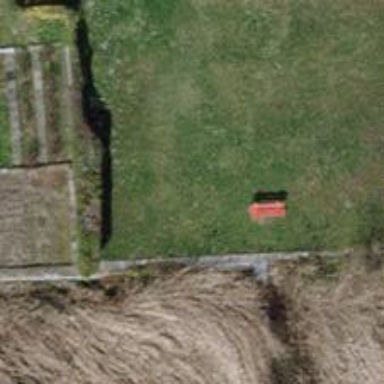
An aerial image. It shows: Red bench.